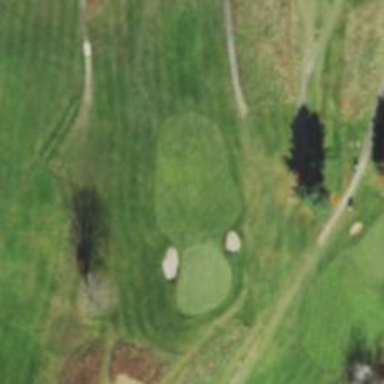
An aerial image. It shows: Golf hole.